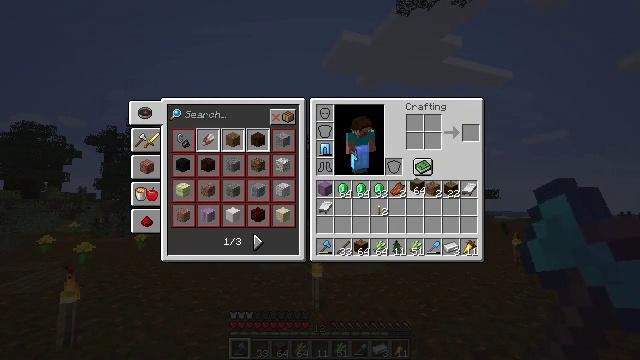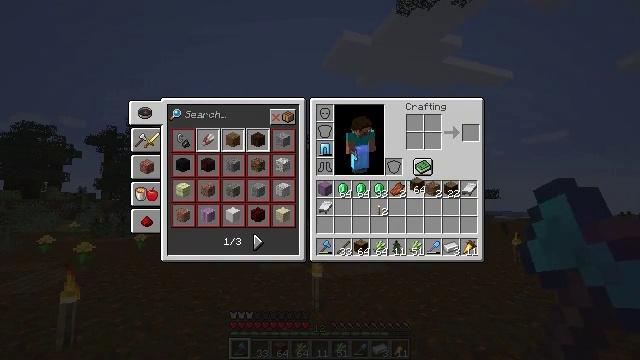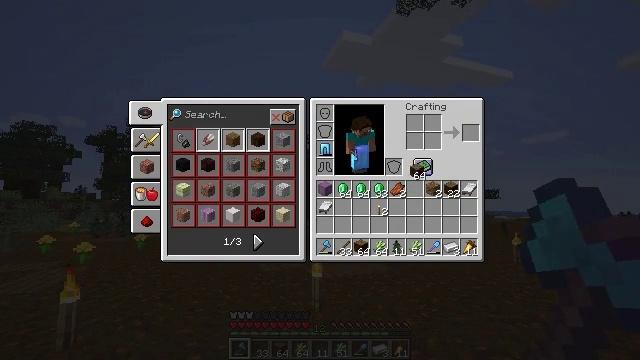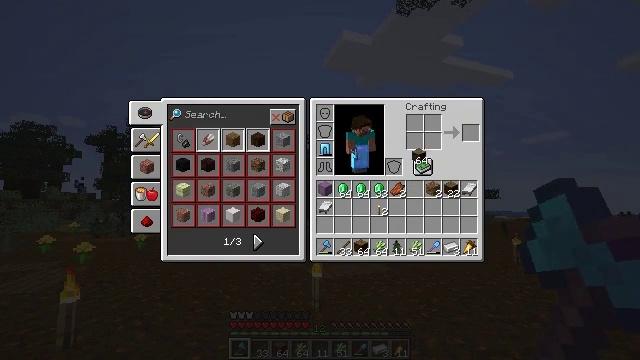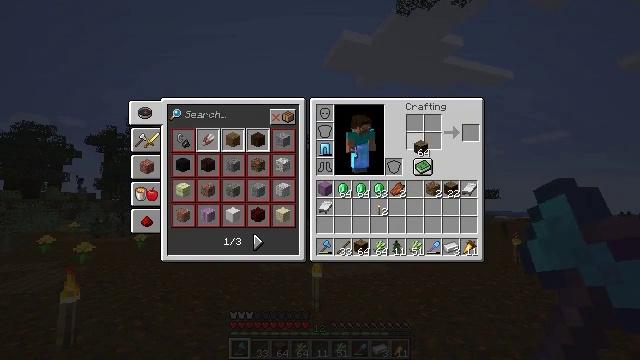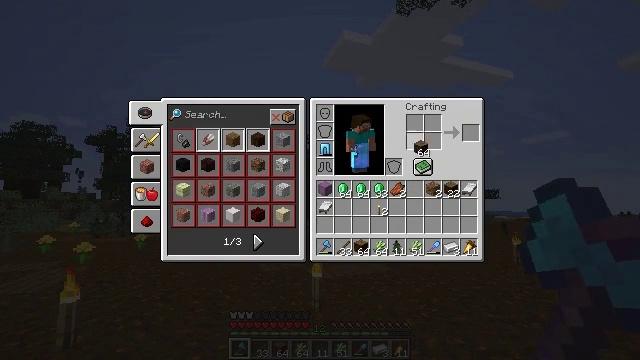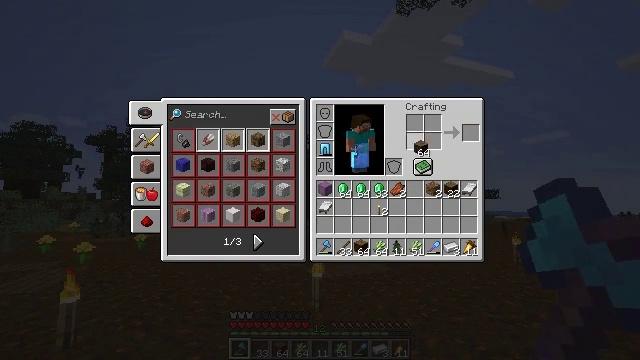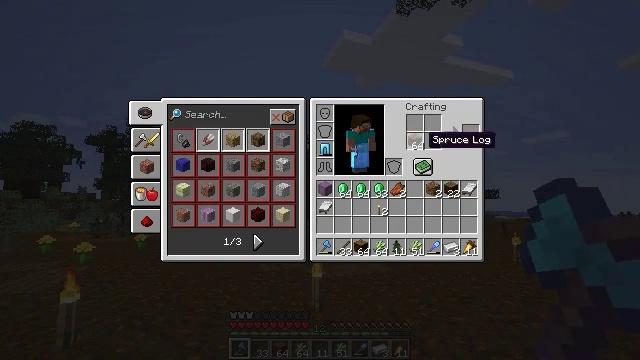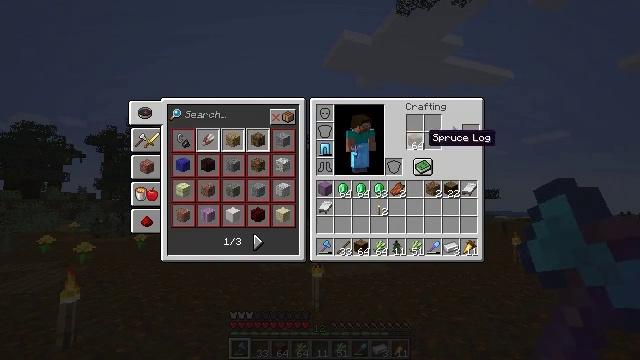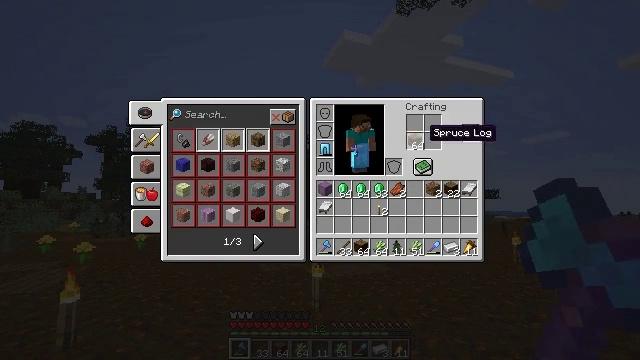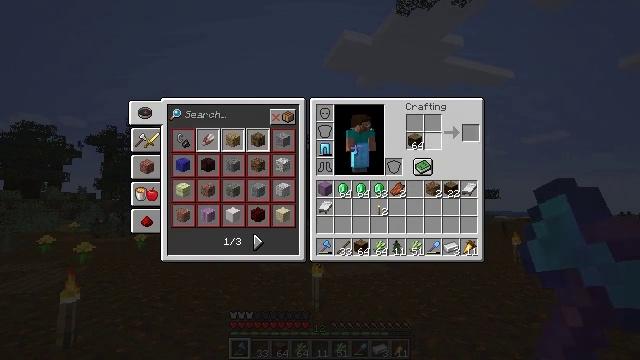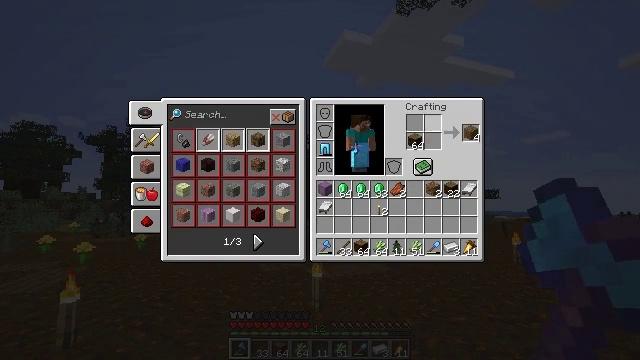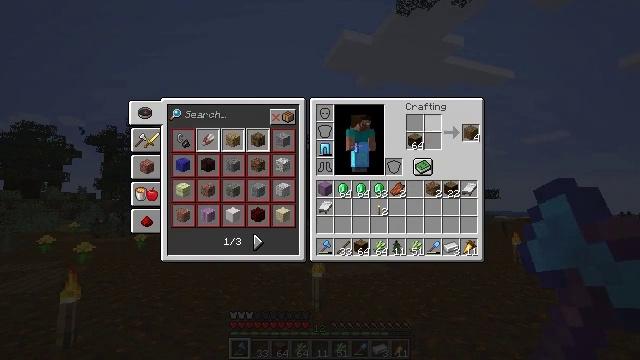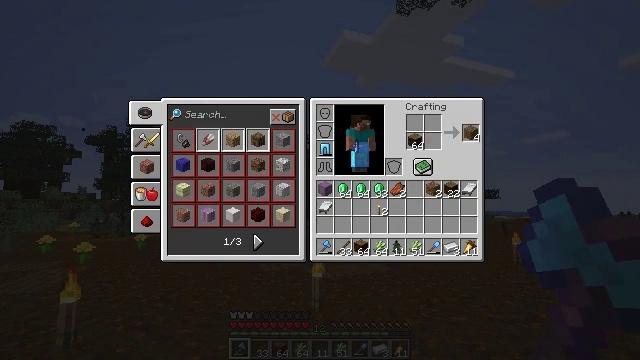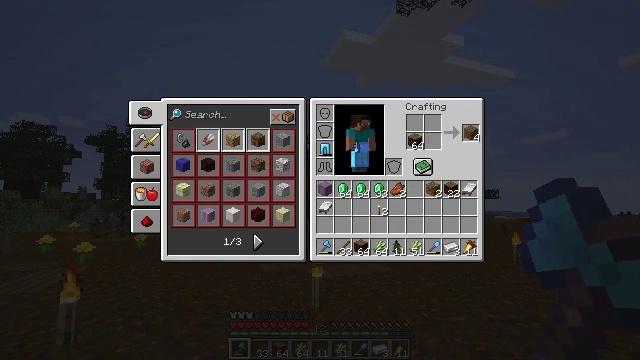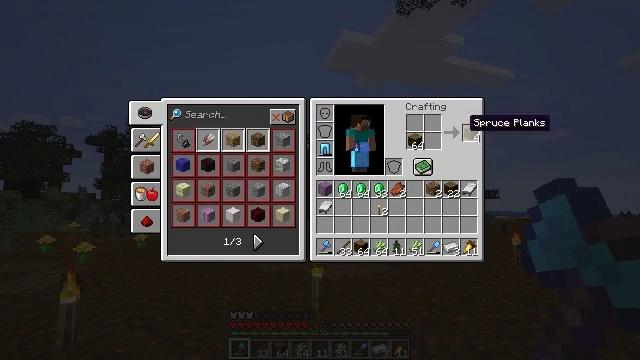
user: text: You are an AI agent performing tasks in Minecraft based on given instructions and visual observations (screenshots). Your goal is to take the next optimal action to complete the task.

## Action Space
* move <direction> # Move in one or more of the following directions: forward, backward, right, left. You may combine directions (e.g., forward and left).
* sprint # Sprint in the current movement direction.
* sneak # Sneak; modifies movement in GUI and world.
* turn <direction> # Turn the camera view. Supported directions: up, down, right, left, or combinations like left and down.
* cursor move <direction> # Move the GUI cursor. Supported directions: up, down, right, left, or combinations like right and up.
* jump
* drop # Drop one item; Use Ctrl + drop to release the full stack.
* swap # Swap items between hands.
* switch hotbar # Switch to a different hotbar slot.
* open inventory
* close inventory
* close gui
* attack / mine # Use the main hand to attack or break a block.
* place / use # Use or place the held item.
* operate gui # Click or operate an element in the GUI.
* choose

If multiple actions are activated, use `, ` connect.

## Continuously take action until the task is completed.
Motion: motion action
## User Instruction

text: Use a crafting grid to make spruce planks.
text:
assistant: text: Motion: operate gui
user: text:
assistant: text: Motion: cursor move up
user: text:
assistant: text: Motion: cursor move up
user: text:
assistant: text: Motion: cursor move up
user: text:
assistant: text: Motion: operate gui
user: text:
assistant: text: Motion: operate gui
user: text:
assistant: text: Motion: no_op
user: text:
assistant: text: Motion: no_op
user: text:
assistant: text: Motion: no_op
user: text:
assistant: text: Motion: cursor move up
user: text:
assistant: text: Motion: no_op
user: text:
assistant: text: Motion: cursor move right
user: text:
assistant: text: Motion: cursor move right
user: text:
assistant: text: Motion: sneak
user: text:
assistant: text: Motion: sneak, cursor move right
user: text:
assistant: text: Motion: sneak
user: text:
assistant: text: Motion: sneak
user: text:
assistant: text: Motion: sneak, operate gui
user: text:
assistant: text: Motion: sneak, operate gui
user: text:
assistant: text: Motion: sneak, operate gui
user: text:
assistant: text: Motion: sneak
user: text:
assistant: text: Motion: sneak, cursor move down
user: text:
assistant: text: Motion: sneak, cursor move down
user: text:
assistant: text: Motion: sneak
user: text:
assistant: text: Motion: cursor move down
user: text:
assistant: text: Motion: cursor move down
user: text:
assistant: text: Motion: no_op
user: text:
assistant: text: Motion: no_op
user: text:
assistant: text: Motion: operate gui
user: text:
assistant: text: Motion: operate gui